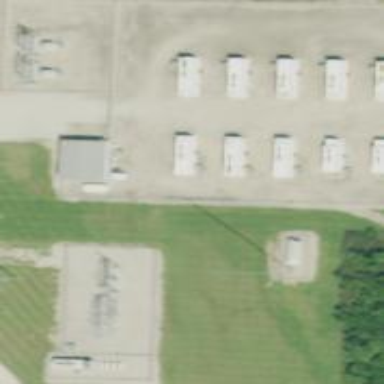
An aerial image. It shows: Generator is pictured.